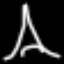
Label: The Eiffel Tower